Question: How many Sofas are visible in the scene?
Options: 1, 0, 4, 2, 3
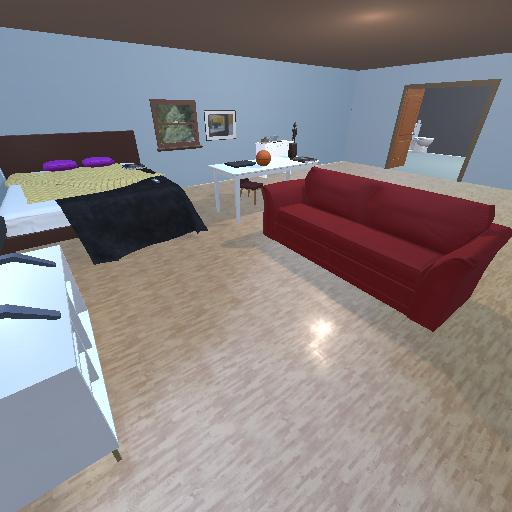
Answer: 1